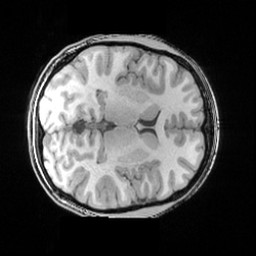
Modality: T1w
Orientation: axial
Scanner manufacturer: siemens
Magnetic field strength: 3 T
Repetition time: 1.63 s
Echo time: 0.00311 s